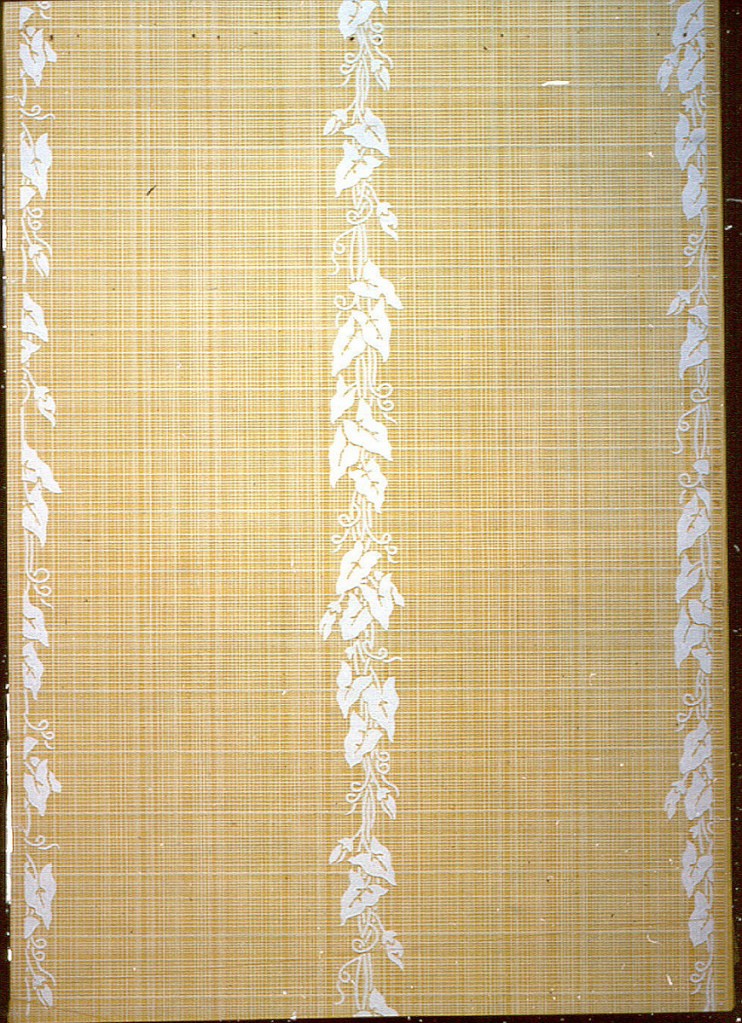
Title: Sidewall - sample
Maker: Gledhill Wall Paper Co., New York, New York, founded 1900
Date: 1906–07
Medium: Machine-printed
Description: Fancy vertical stripes, repeating every seven inches. The stripes of leaves and vines, 1 1/2 inches wide, run unbroken through the design. Crisscross fine lines cover the background. Printed in white and yellow.